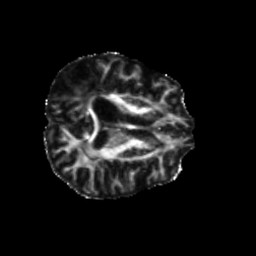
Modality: FA
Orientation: axial
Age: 68
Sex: female
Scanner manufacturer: siemens
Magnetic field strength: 3 T
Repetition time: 5.25 s
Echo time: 0.08 s